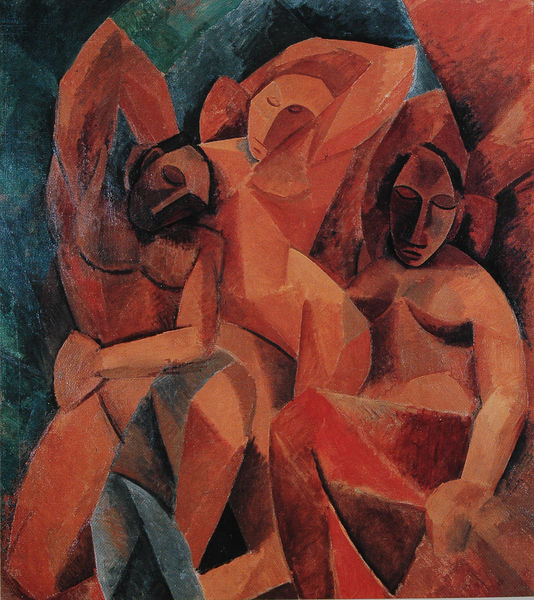
Titel: Drei Frauen
Künstler: Pablo Picasso
Standort: St. Petersburg
Institution: Eremitage Museum
Schlagwörter: akt, blau, hand, kopf, körper, mann, nackt, akte, frauen, kubismus, kubistisch, menschen, bewegung, brust, frau, grau, nase, orange, schwarz, rot, gesichter, arm, arme, augen, gesicht, sitzend, drei, schön, traurig, beine, schlafen, schlafend, abstrakt, modern, eckig, geometrisch, liebespaar, verliebt, picasso, träumen, modernismus, geometrie, komplementärkontrast, masken, kalt warm kontrast, les demoiselles